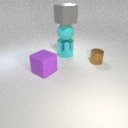
small brown metal cylinder to the right of large cyan metal cylinder